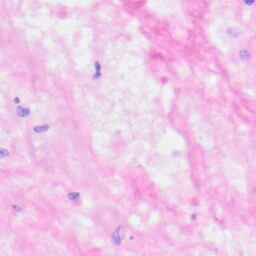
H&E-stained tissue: Kidney